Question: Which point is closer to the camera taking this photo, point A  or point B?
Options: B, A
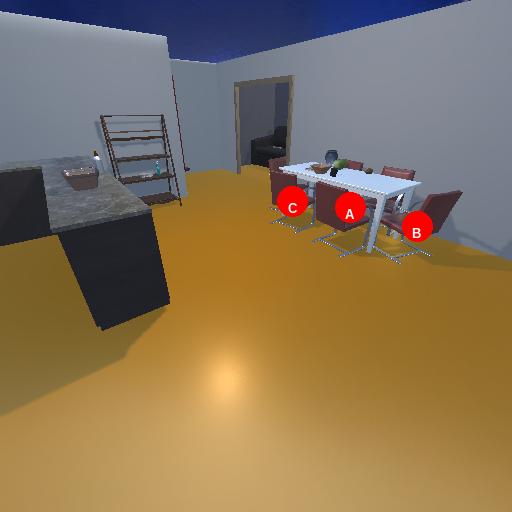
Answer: B